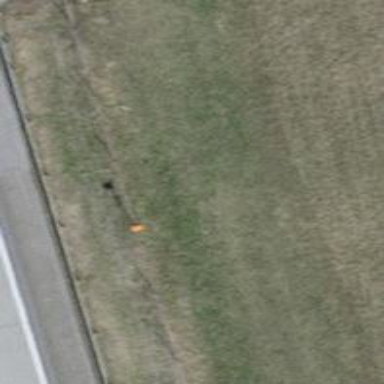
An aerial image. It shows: Aerial marker.